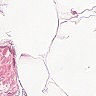
Metastatic tissue present: no